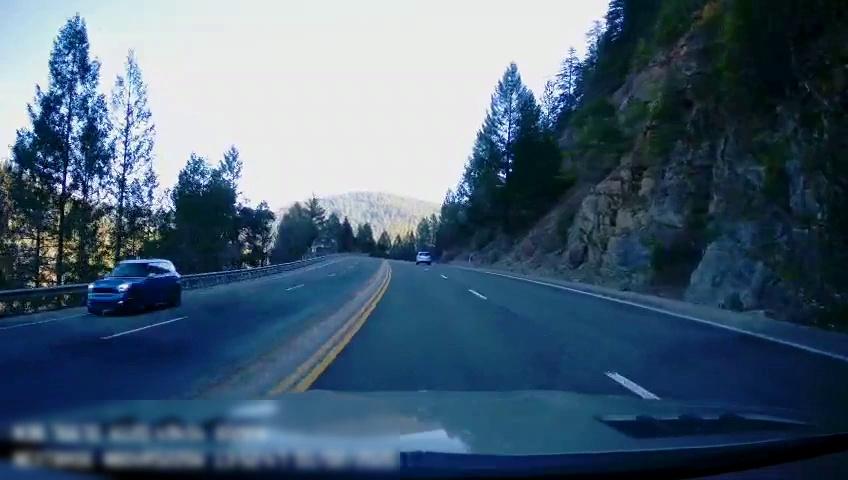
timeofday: Day
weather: Sunny
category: Drivable Space
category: Vehicles | Car
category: Vehicles | SUV
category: Lanes | Current Lane
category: Lanes | Alternate Lane
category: Lanes | Current Lane
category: Lanes | Alternate Lane
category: Lanes | Opposite Lane
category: Lanes | Opposite Lane
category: Lanes | Opposite Lane
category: Lanes | Opposite Lane